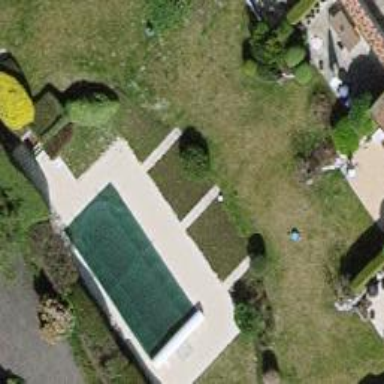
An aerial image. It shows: Swimming pool located in leisure land.